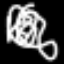
Label: The Eiffel Tower